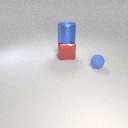
large red metal cube to the left of small blue rubber sphere